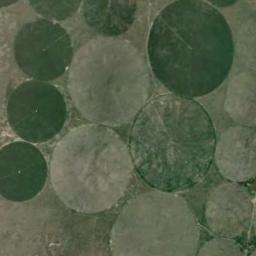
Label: circular_farmland